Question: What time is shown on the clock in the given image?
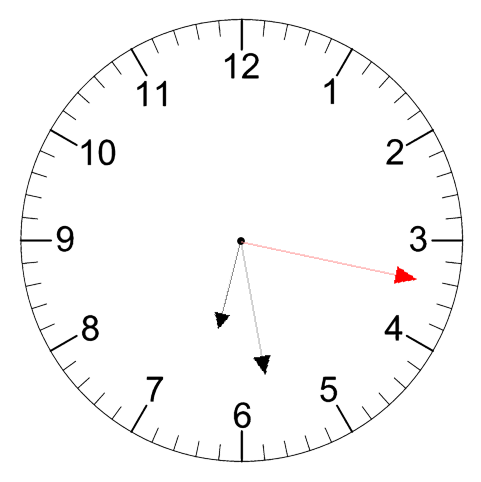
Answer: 06:28:17